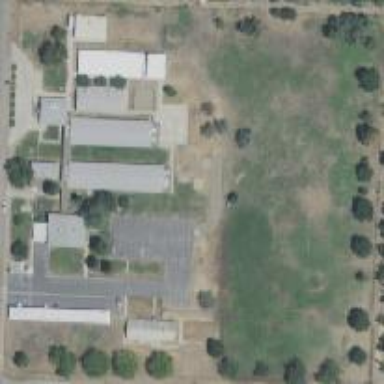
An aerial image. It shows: School.